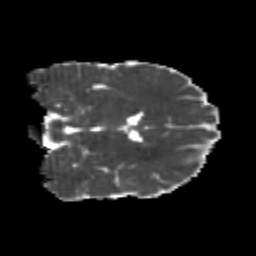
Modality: MD
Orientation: coronal
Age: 21
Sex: male
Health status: healthy
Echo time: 0.074 s